Field crop: maize
Growth stage: 2
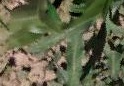
Species: maize